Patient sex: M
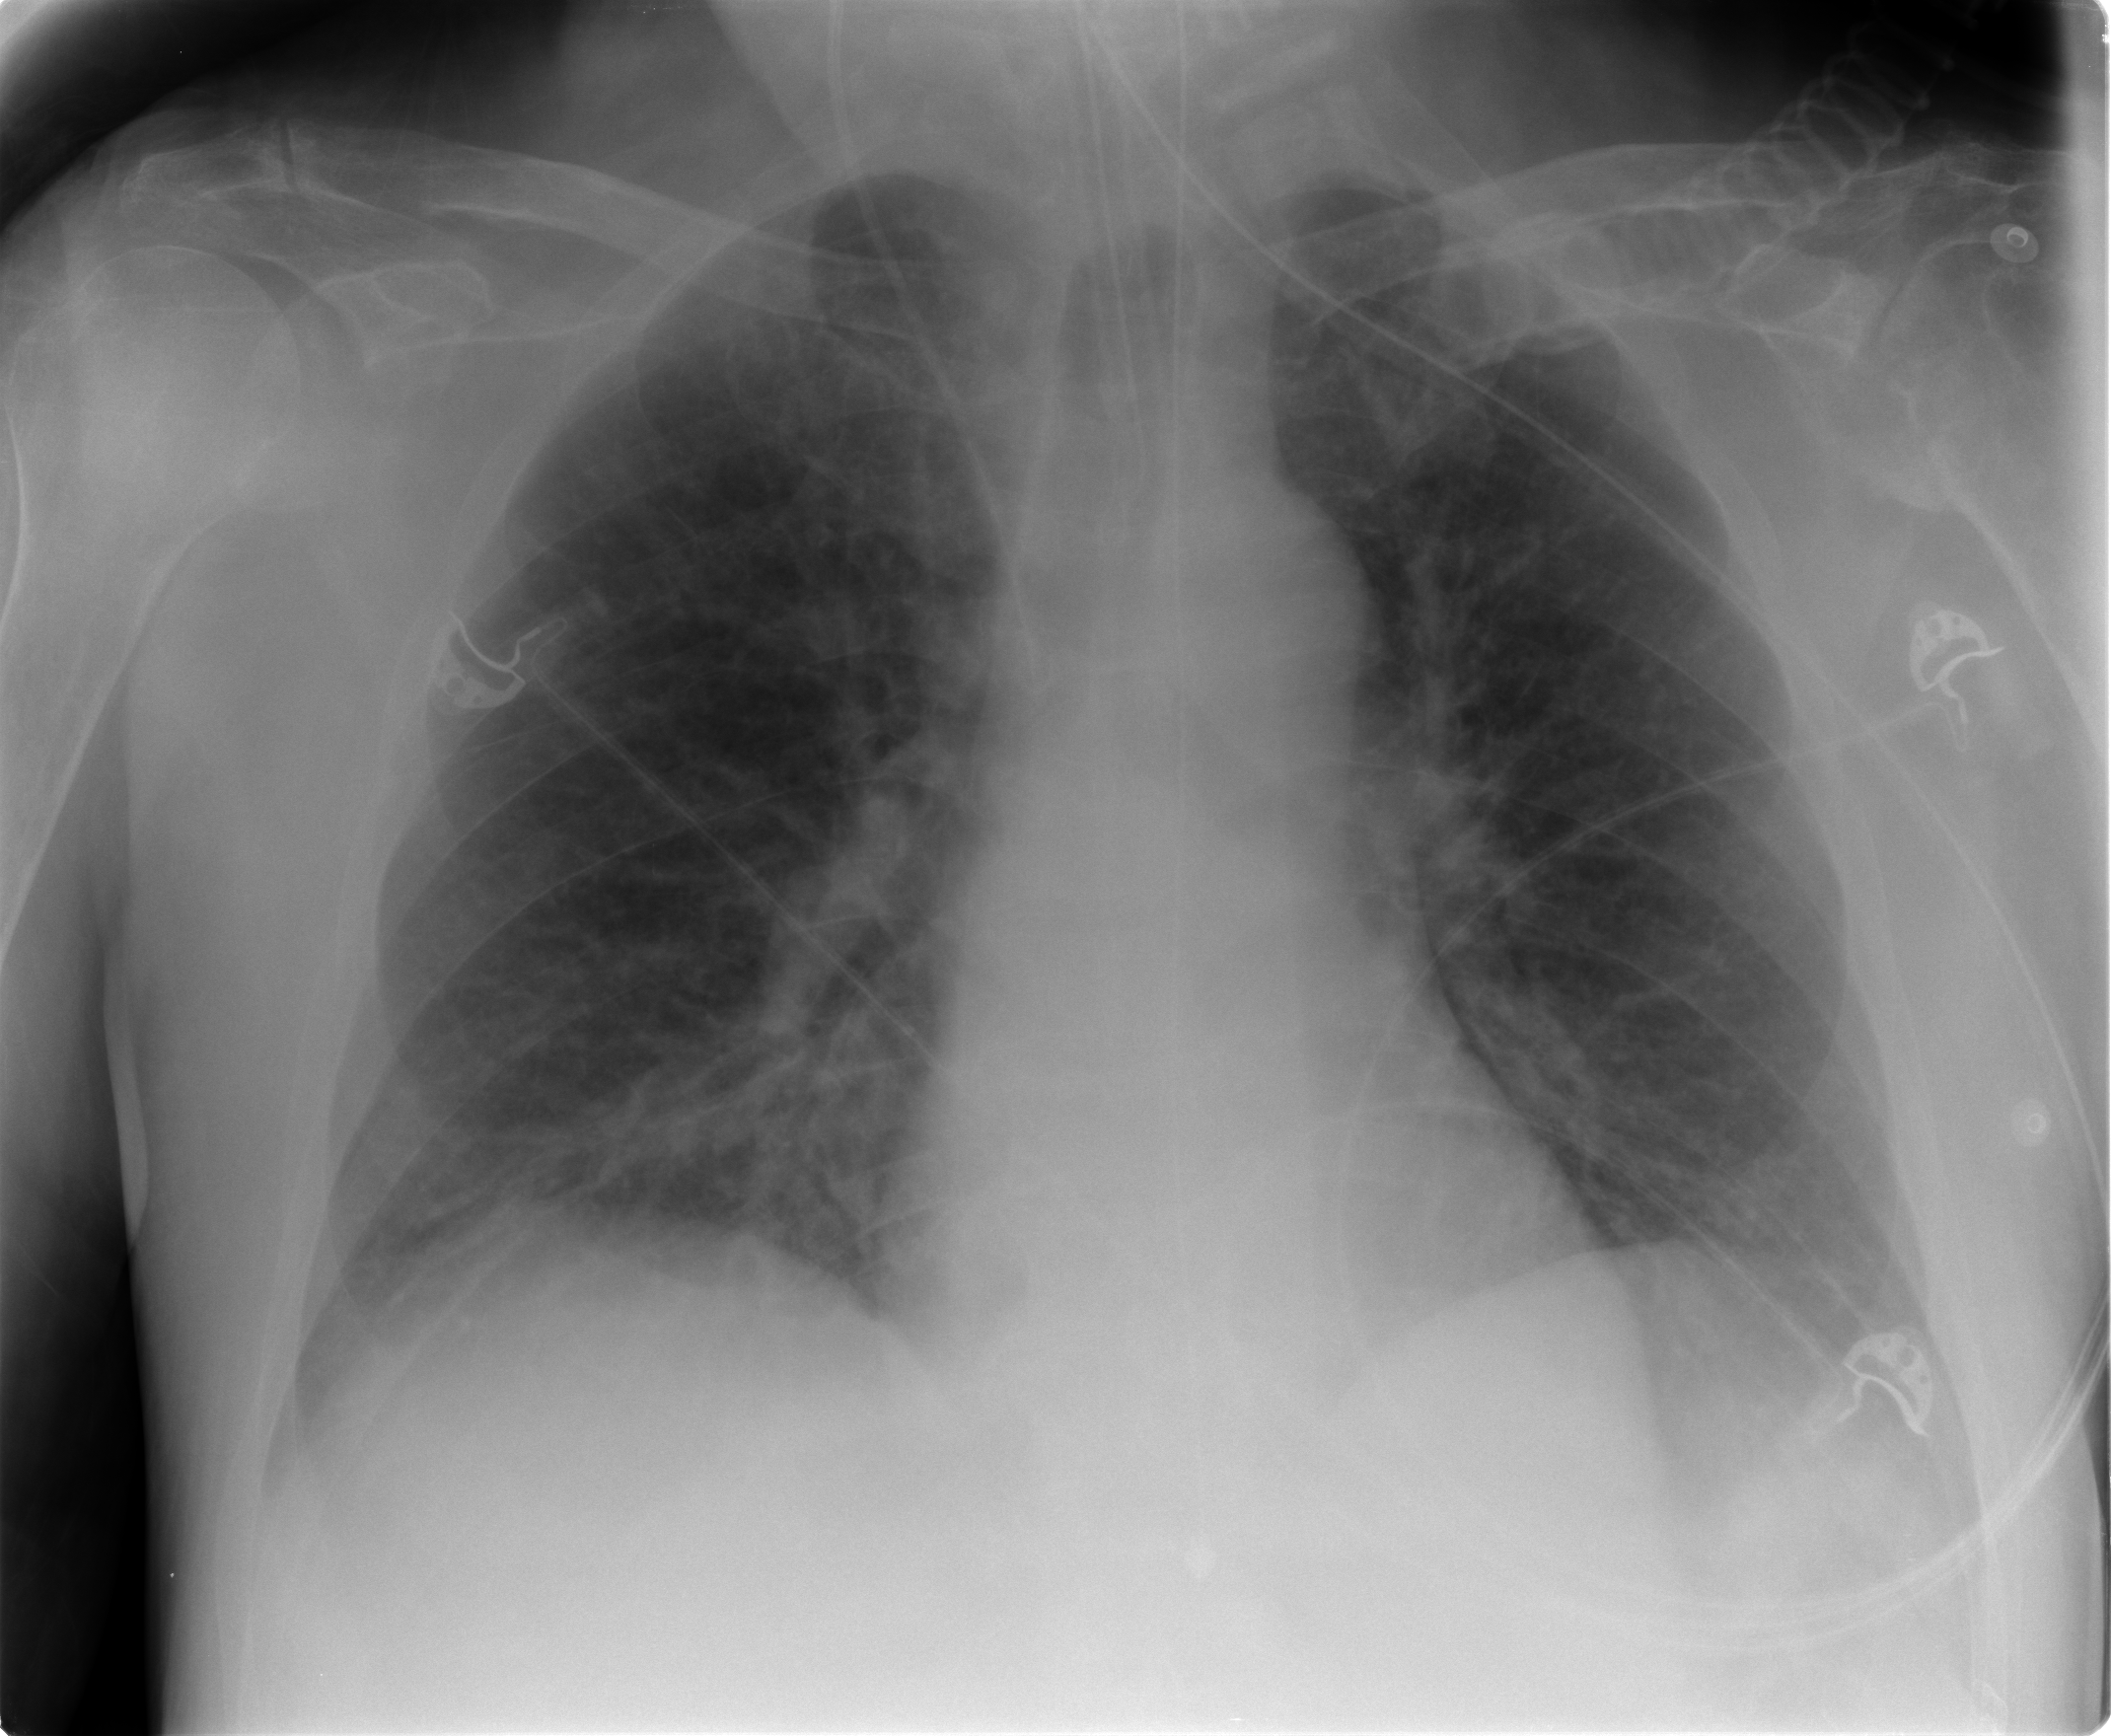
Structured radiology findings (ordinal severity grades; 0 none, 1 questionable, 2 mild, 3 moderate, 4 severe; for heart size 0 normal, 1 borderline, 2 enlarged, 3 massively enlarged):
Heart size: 0
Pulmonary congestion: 0
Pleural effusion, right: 1
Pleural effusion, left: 0
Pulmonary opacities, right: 0
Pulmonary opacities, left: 0
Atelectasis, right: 1
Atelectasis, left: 0